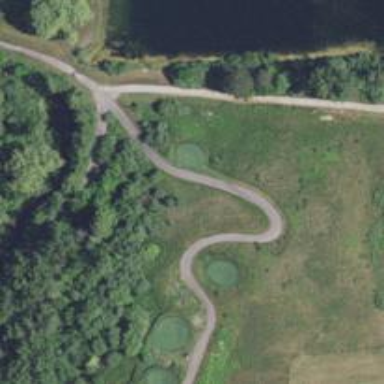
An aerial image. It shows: Service road used as golf cart path.